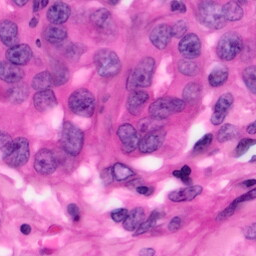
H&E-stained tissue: Pancreatic